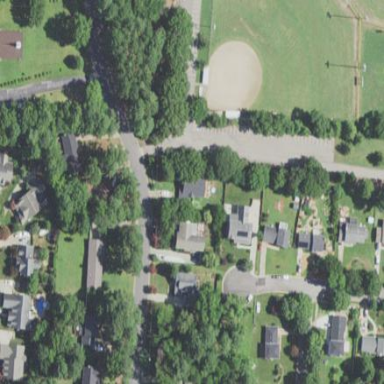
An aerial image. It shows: Residential area within neighborhood.